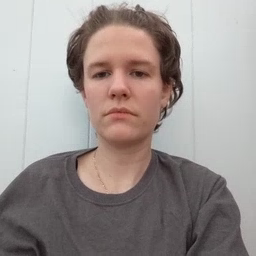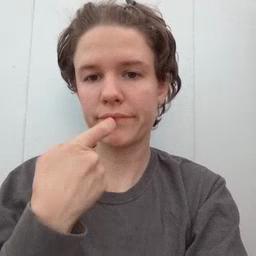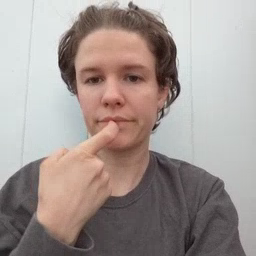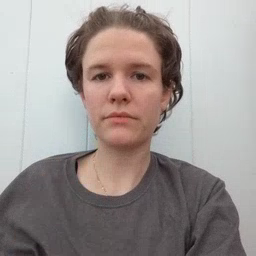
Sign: glasswindow